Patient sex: F
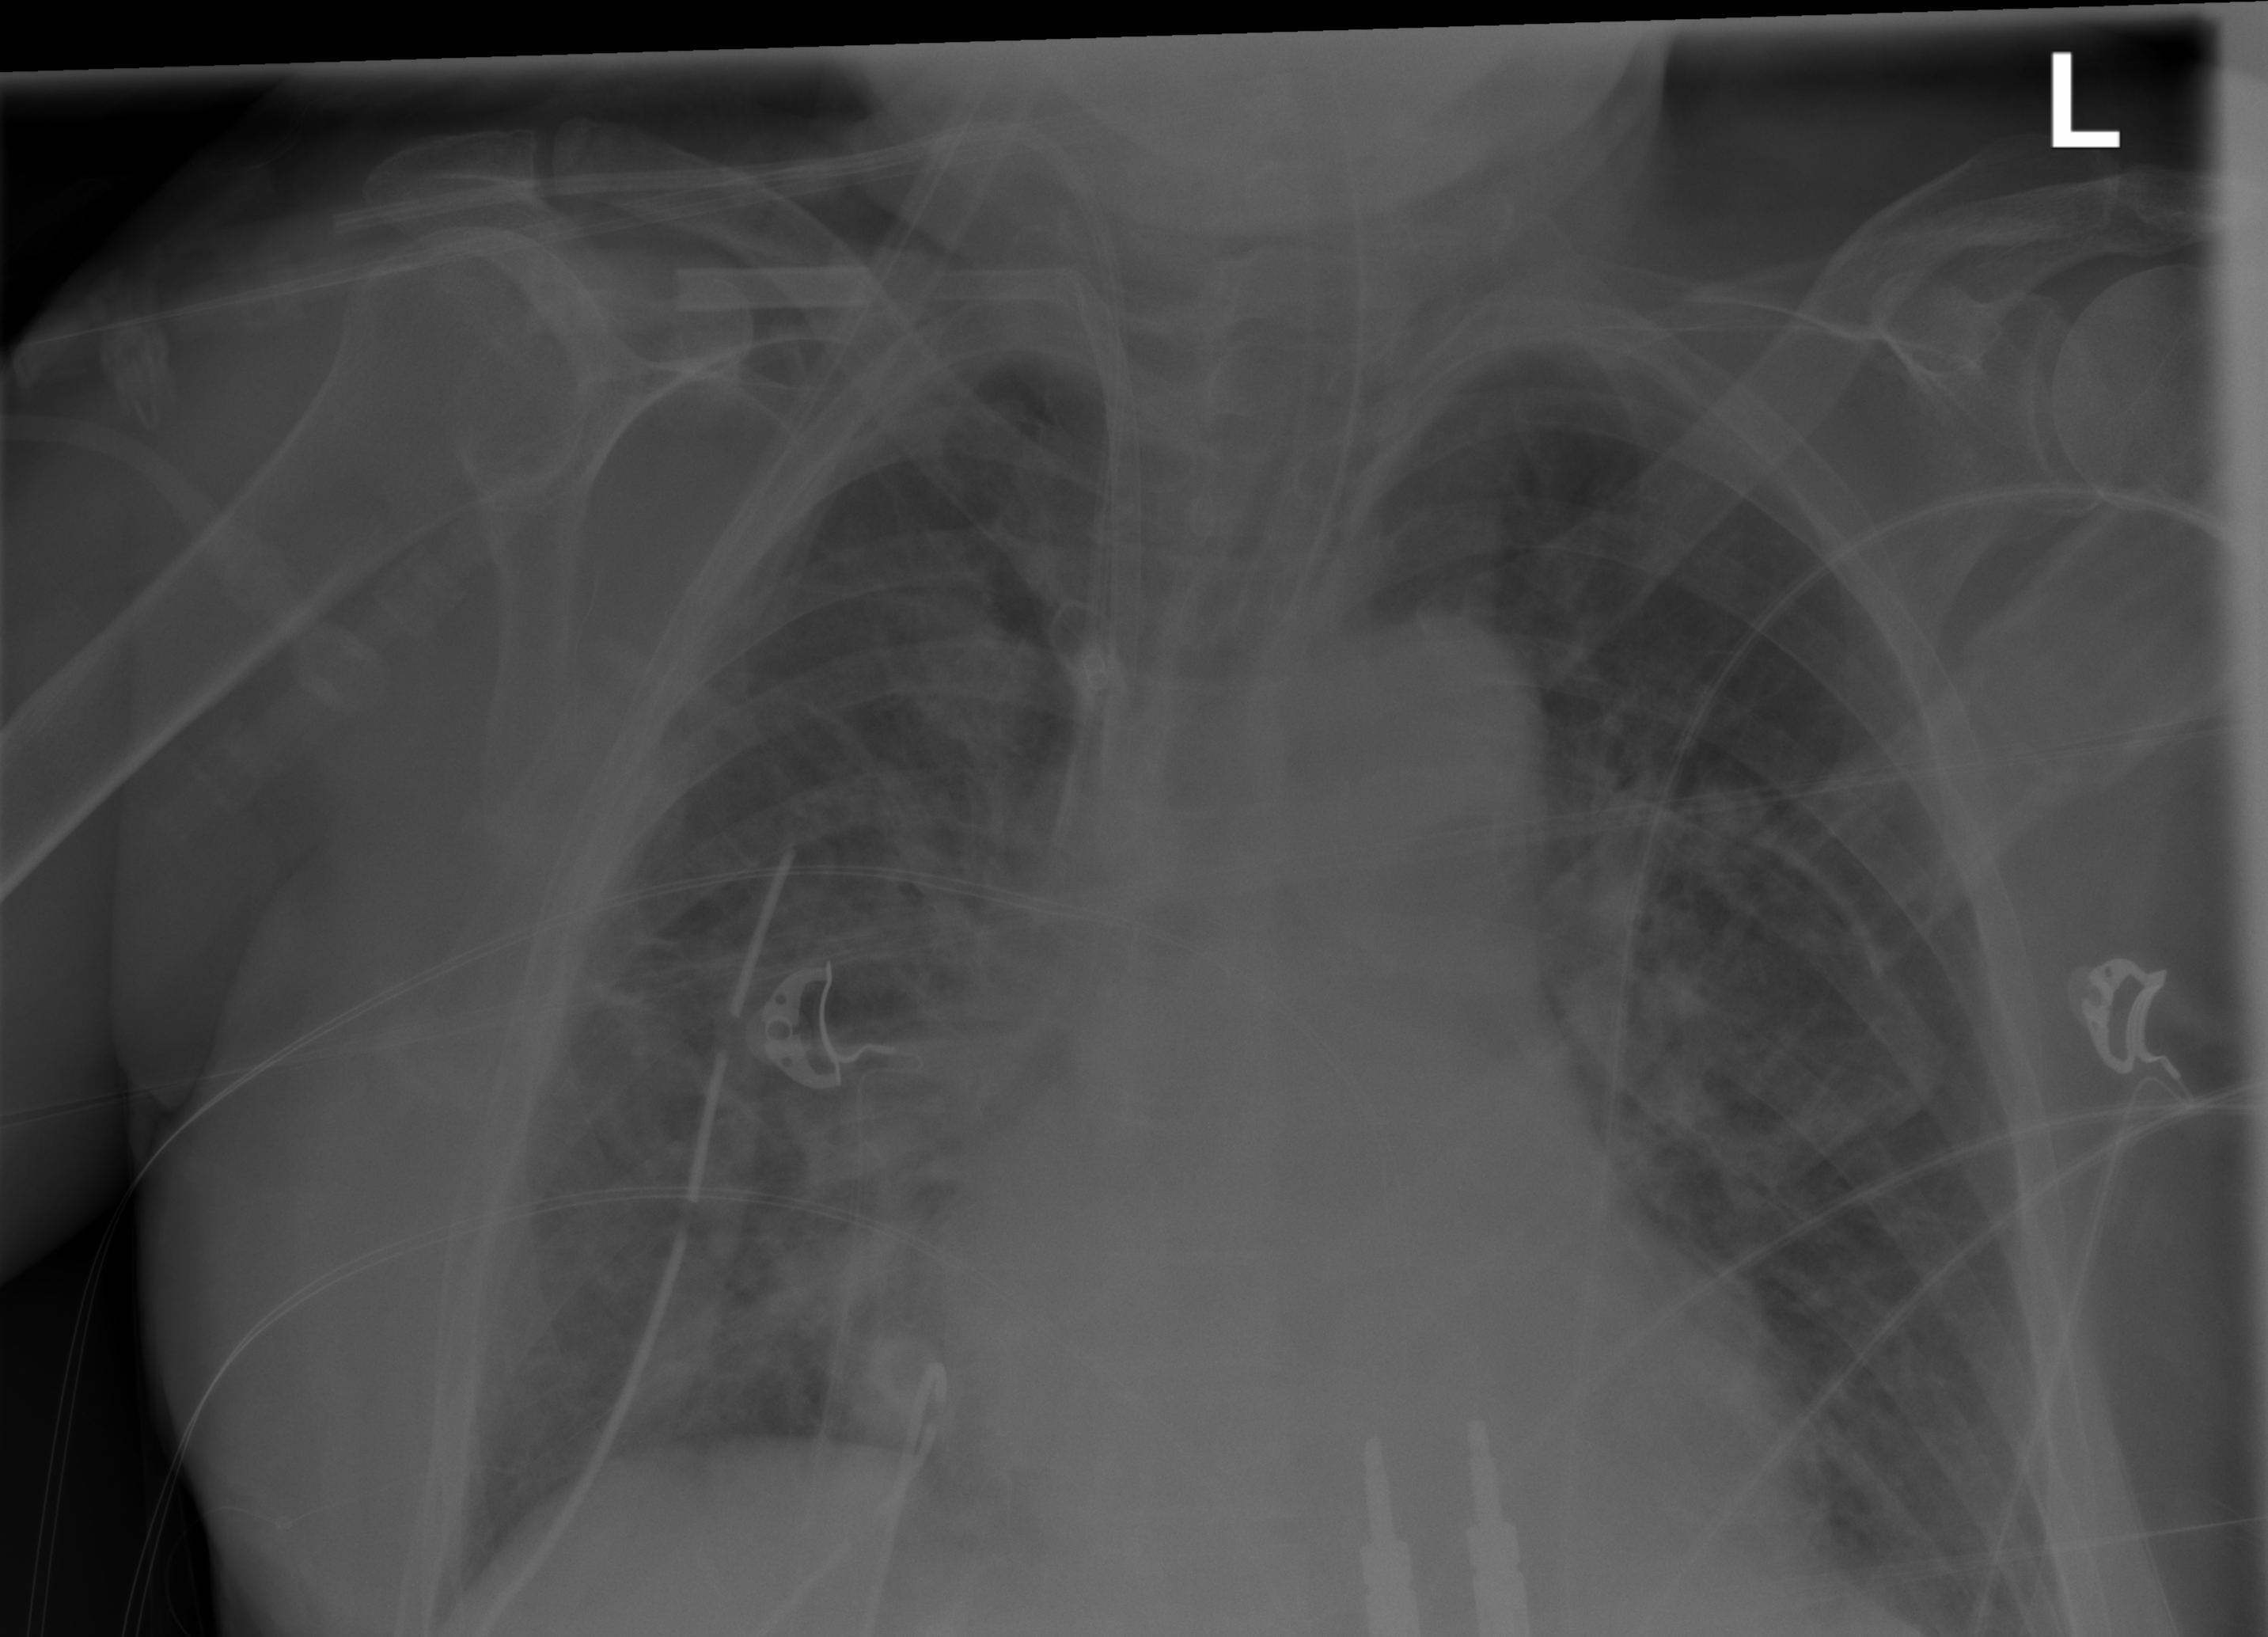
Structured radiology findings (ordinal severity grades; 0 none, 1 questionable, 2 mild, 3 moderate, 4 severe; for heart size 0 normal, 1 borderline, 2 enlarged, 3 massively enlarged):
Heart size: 2
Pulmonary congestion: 2
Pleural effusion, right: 0
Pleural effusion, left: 0
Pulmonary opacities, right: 2
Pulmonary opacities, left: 0
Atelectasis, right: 2
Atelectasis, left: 0